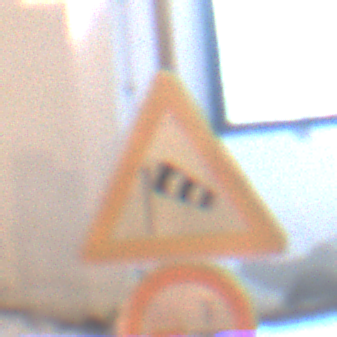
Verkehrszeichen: SeitenwindVonLinks
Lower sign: VerbotUeberholenEinspurigeFahrzeuge
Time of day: Night
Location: Outdoor (Urban)
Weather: Overcast
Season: Winter
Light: Artificial